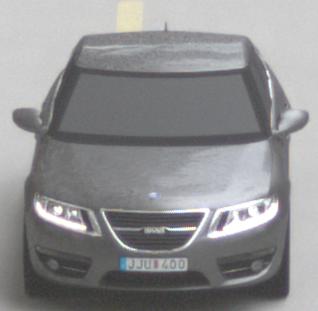
Make: Saab
Model: 5-Sep
Detailed model: 9-5 1.6T
Model produced from: 2010/06
Model produced until: 2011/12
Doors: 4
Color: gray
Road condition: dry road
Daytime: morning or afternoon
Contrast: low contrast